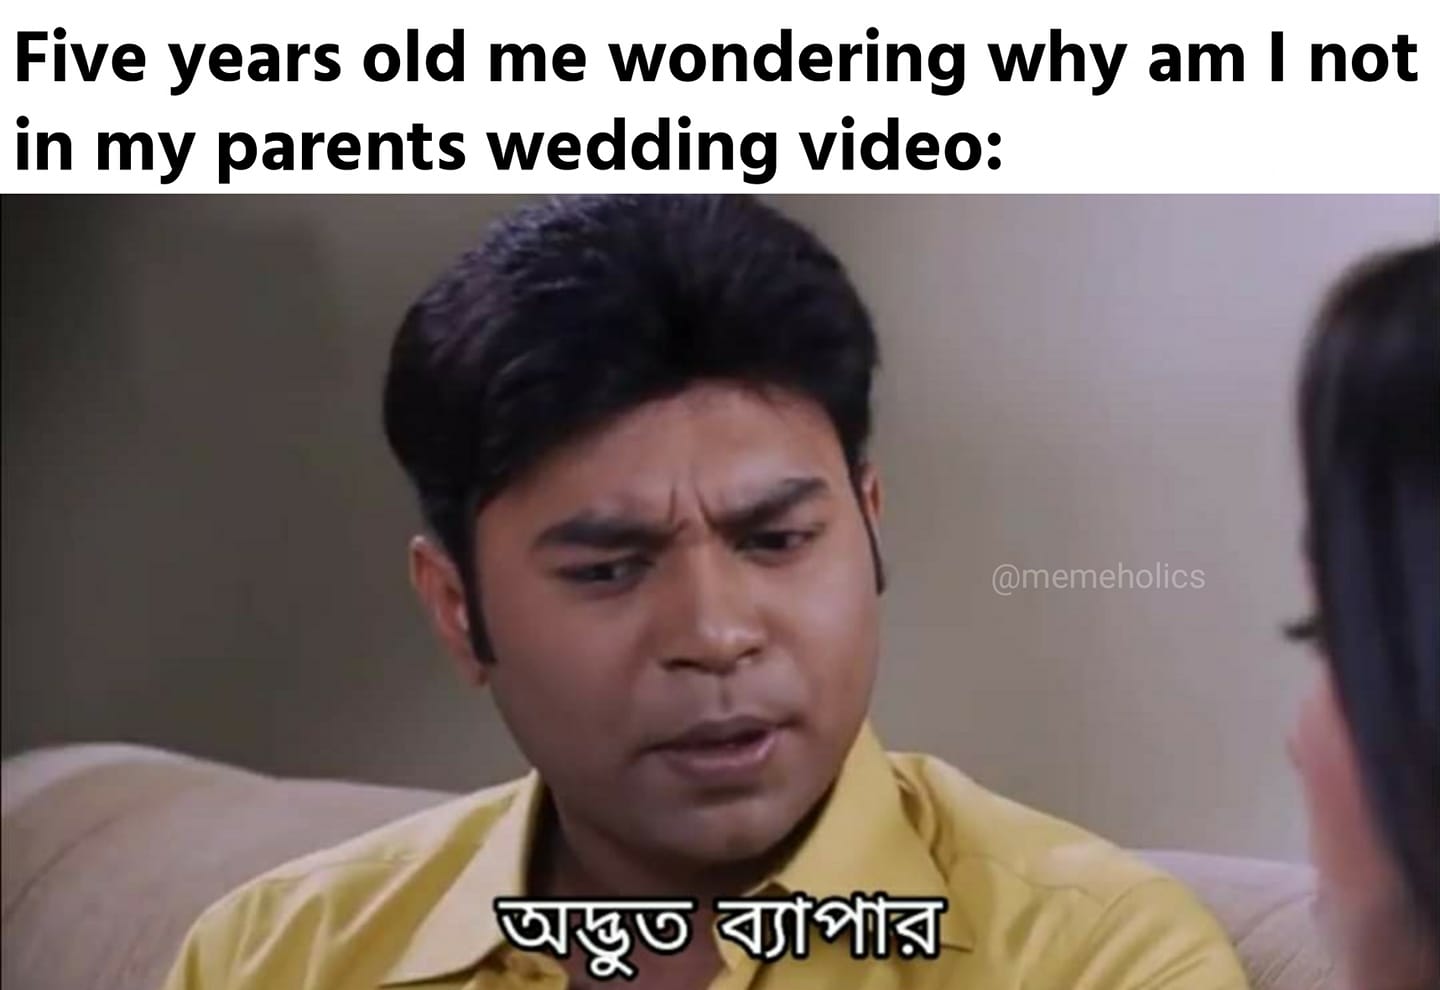
Caption: Five years old me wondering why am I not in my parents wedding video :  অদ্ভুত  ব্যাপার
Label: non-hate